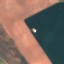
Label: AnnualCrop